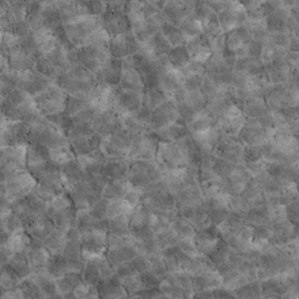
Label: non_frost